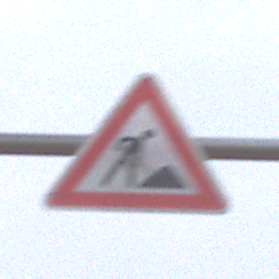
Verkehrszeichen: Arbeitsstelle
Umgebung: Outdoor, Suburban
Tageszeit: Midday
Wetter: Overcast
Licht: Natural
Jahreszeit: NotSpecified
Kontrast: LowContrast